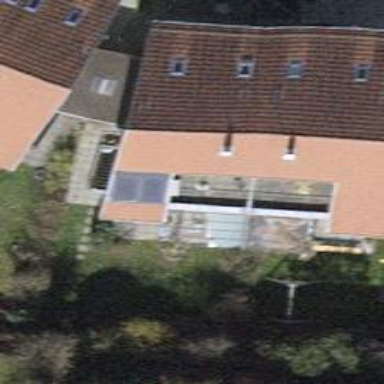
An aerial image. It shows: Semidetached house with gabled roof covered in roof tiles. The roof is oriented across the building.